Question: 'Urls.py:'
'''
urlpatterns = [
path("", views.index, name="blogHome"),
path("blogpost/<int:id>/", views.blogpost, name="blogHome")
]
'''
'Views.py:'
'''
django.shortcuts import render
from .models import Blogpost
# Create your views here.
def index(request):
return render(request, 'blog/index.html')
def blogpost(request, id):
post.Blogpost.objects.filter(post_id = id)[0]
print(post)
return render(request, 'blog/blogpost.html')
'''
'Models.py:'
'''
from django.db import models
class Blogpost(models.Model):
post_id = models.AutoField(primary_key=True)
title = models.CharField(max_length=50)
head0 = models.CharField(max_length=500, default="")
chead0 = models.CharField(max_length=10000, default="")
head1 = models.CharField(max_length=500, default="")
chead1 = models.CharField(max_length=10000, default="")
head2 = models.CharField(max_length=500, default="")
chead2 = models.CharField(max_length=10000, default="")
pub_date = models.DateField()
thumbnail = models.ImageField(upload_to='blog/images', default="")
def __str__(self):
return self.title
'''

Not Found: /blog/blogpost
[21/Jun/2022 12:29:33] "GET /blog/blogpost HTTP/1.1" <PHONE>
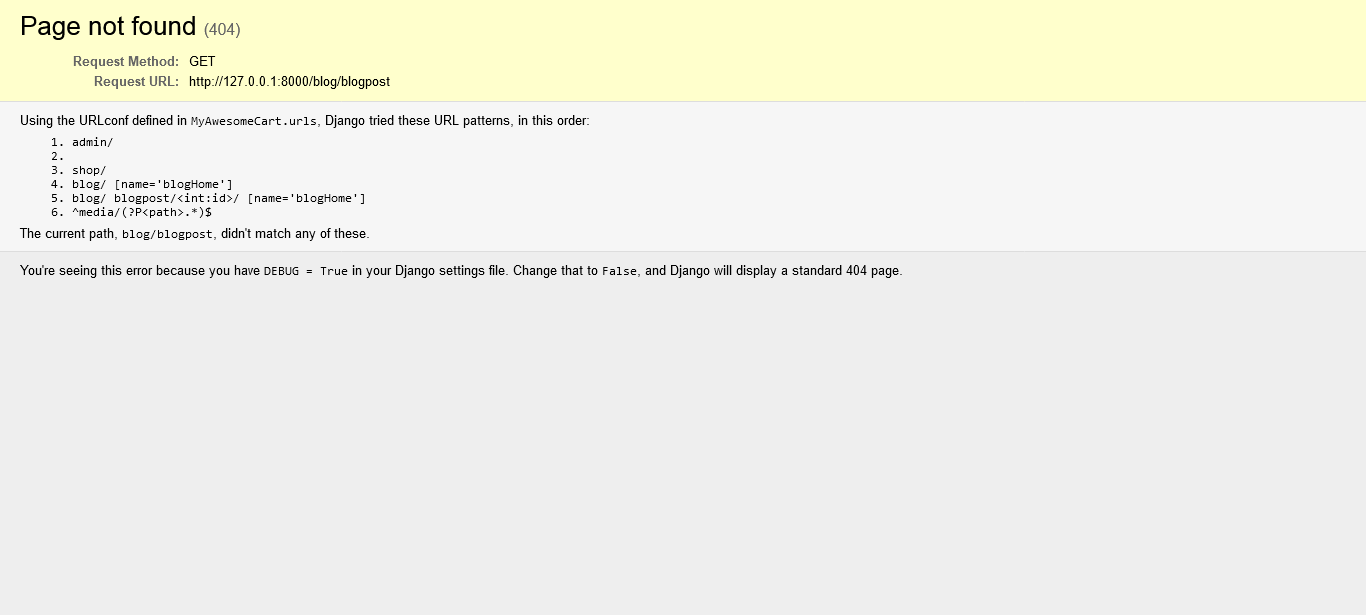
Answer: The current error means Django doesn't find anything with the route 'blog/blogpost', it is because you have also defined an 'id' to be pass in route, so kindly try 'http....blog/blogpost/1/' any 'id' you can give.
Also, 'id' is generally used to get a single object, and you are doing filtering on it. I think you should use <URL> if you want to retrieve single object.
As <URL> stated in the above comment that URL patterns should also have unique names. You should change one of the names.
> 'Note:' Models are classes of python so they must be written in , so you may change your model name to 'BlogPost' from 'Blogpost'.